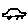
Label: car